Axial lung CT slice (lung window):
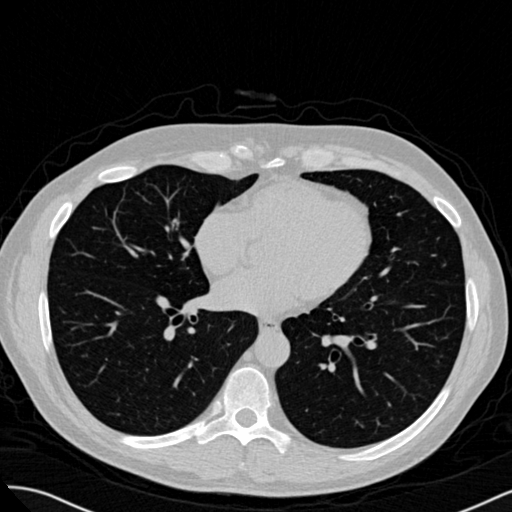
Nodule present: no